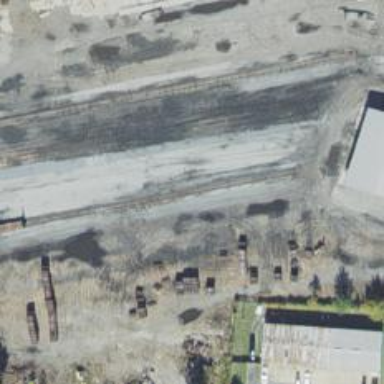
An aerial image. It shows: Abandoned railway spur.